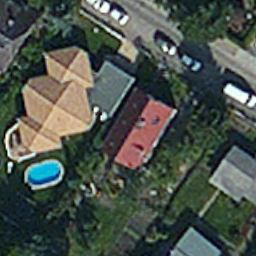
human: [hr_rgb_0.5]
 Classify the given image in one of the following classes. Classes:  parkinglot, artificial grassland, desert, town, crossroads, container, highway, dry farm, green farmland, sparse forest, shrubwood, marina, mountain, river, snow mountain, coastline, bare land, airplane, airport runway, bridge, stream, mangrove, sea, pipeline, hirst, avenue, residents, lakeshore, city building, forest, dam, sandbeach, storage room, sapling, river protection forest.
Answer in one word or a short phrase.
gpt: residents